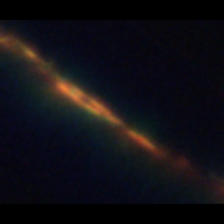
Taxon: Psuedo-nitzschia
Group: Diatoms